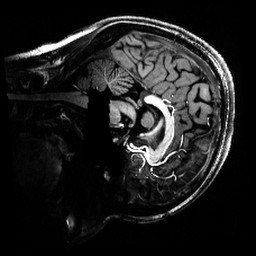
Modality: T1w
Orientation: sagittal
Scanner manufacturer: siemens
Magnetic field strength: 6.98 T
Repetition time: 5 s
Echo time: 0.00343 s